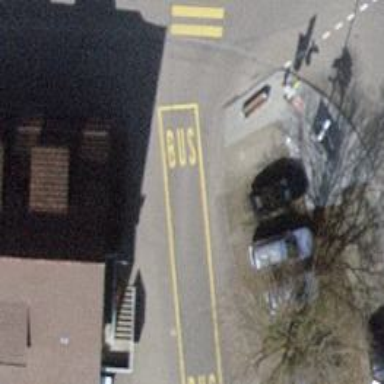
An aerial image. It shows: Bus stop with platform for public transport.